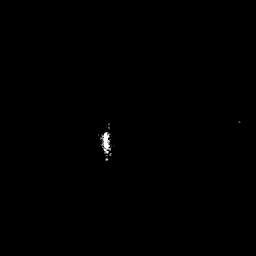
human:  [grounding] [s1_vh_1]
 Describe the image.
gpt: In the satellite image, there is  <ref>1 small ship </ref> <box>[[38, 50, 44, 62, 0]]</box> located at center.